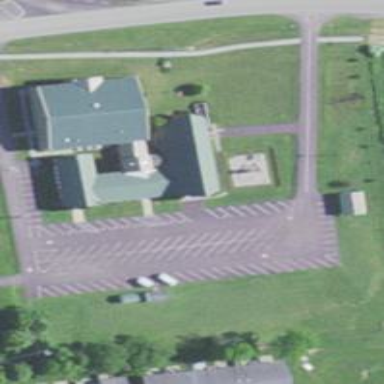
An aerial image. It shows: Parking area with surface.